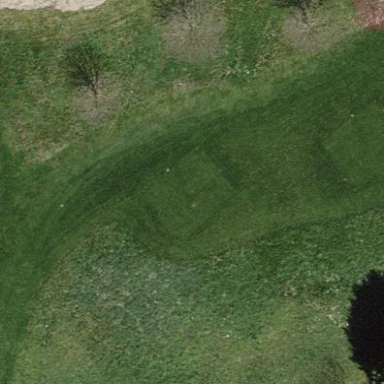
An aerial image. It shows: Grassy area designated as golf tee.